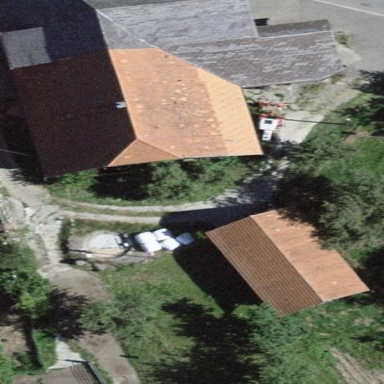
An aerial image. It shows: Farm building.